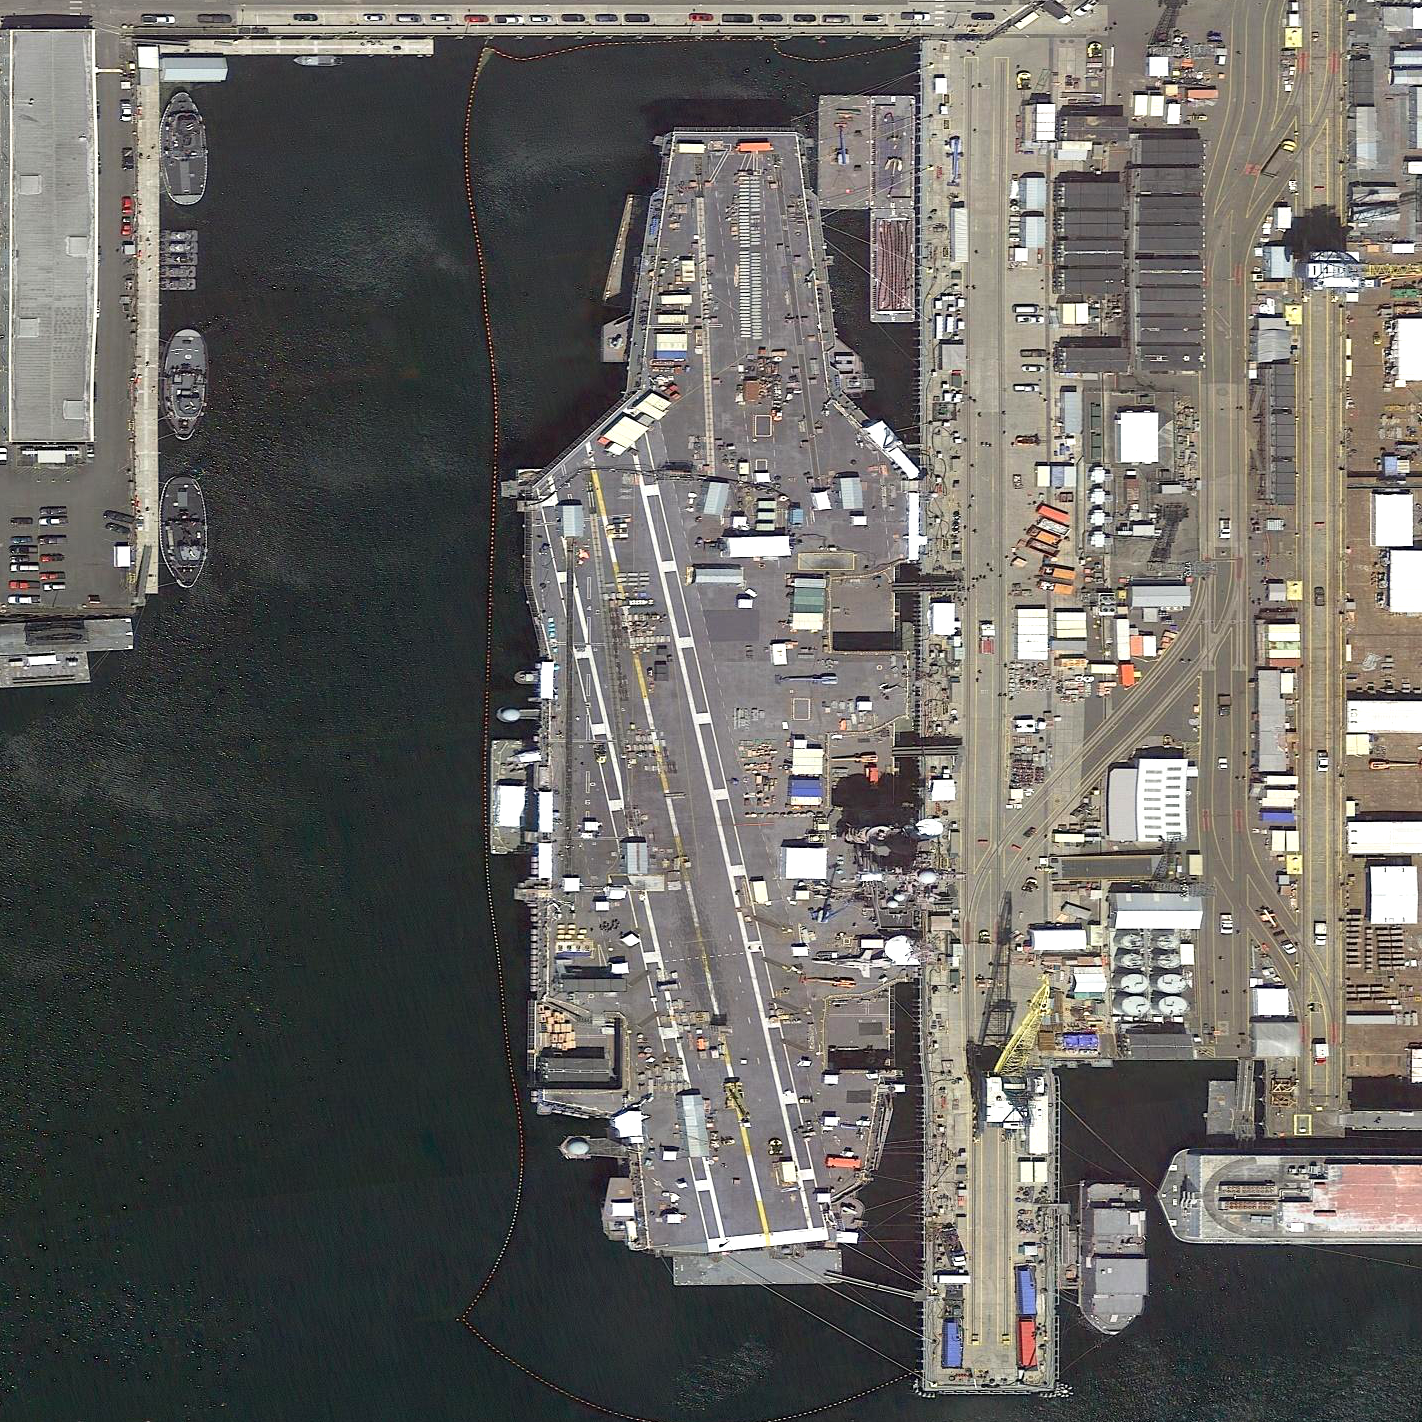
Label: aircraft_carrier